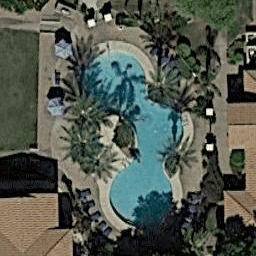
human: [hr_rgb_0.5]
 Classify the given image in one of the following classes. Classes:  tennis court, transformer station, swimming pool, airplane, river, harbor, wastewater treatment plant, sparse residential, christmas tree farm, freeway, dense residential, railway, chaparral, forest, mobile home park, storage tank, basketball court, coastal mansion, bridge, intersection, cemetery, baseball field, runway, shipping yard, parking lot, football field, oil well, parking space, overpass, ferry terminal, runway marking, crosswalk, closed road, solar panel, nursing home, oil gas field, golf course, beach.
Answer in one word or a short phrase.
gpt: swimming pool